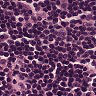
Metastatic tissue present: no